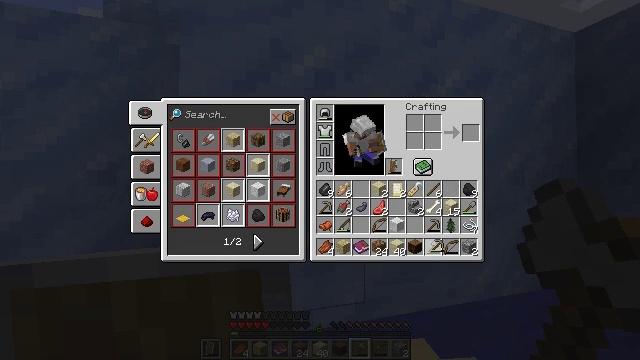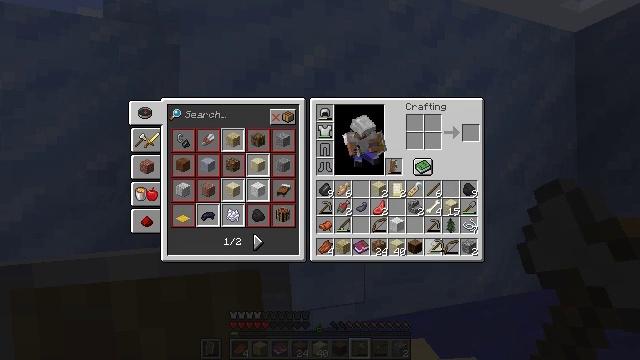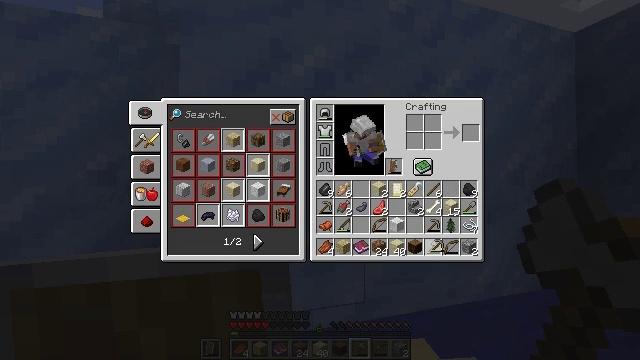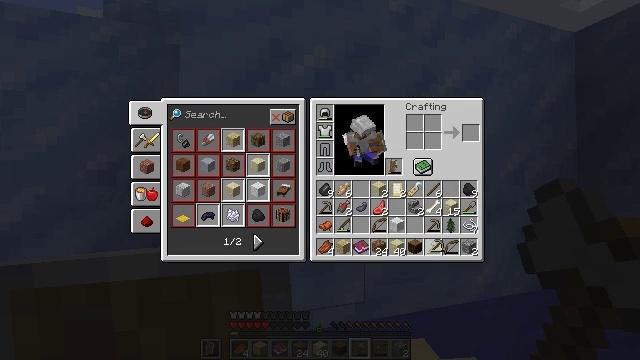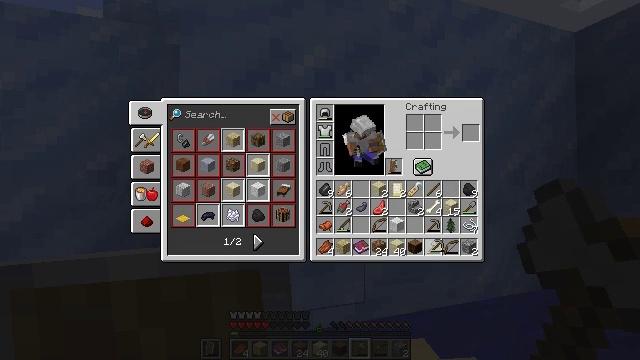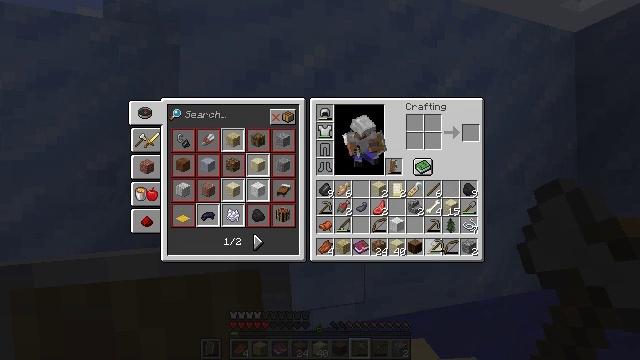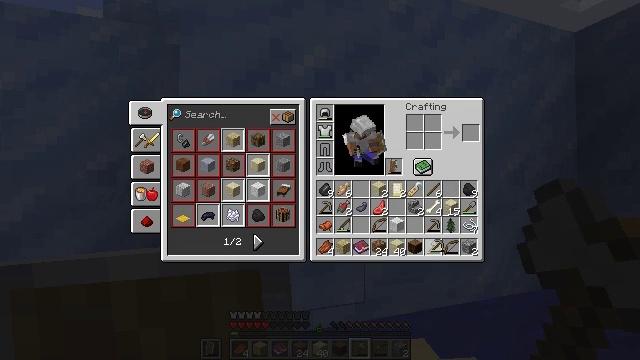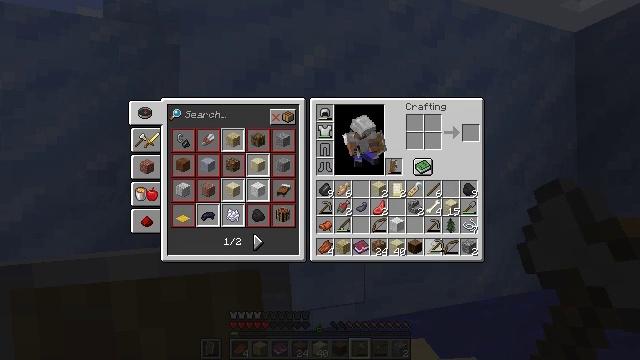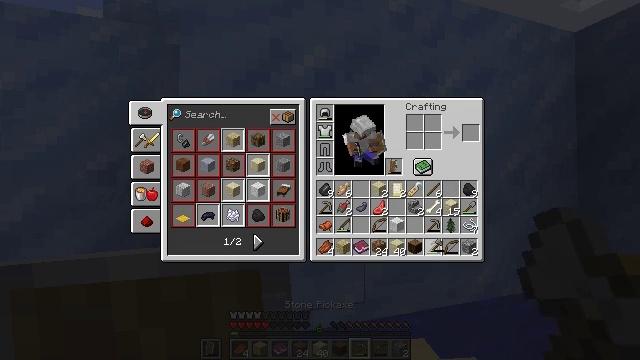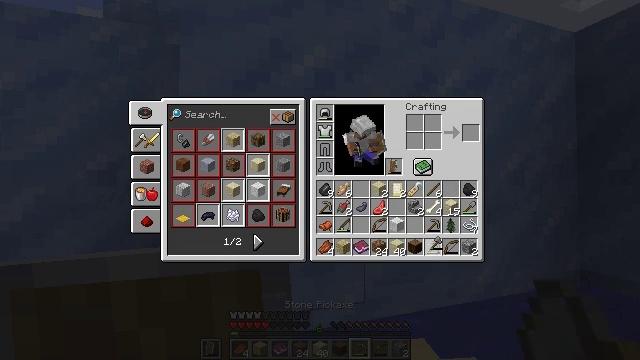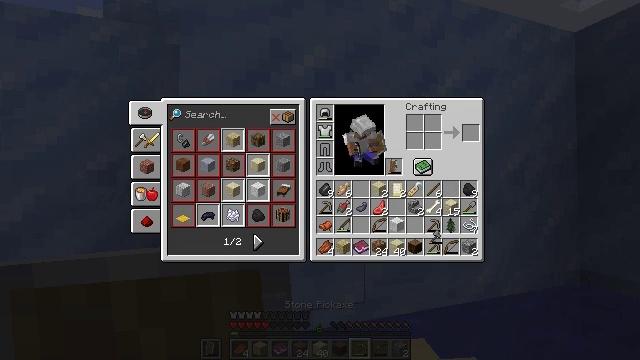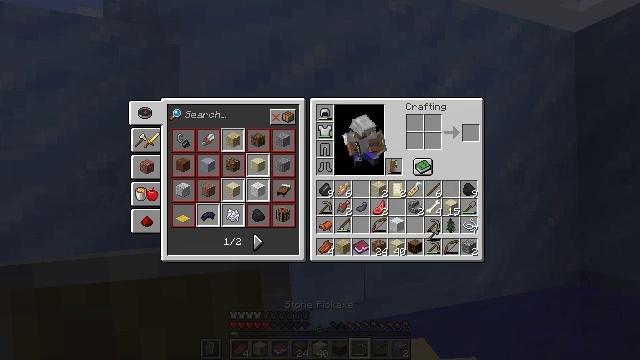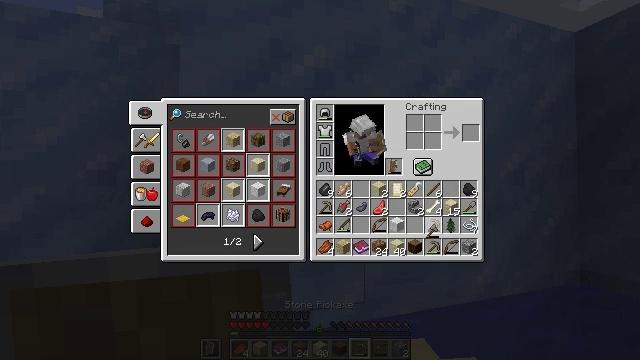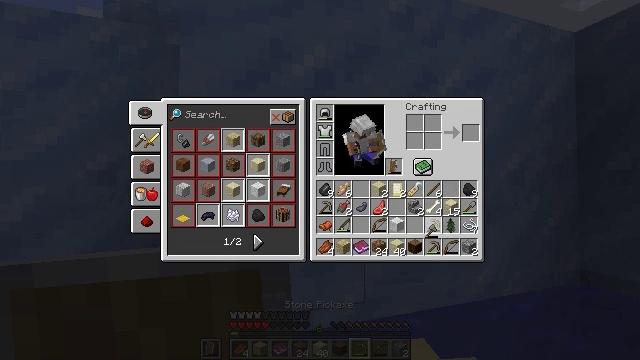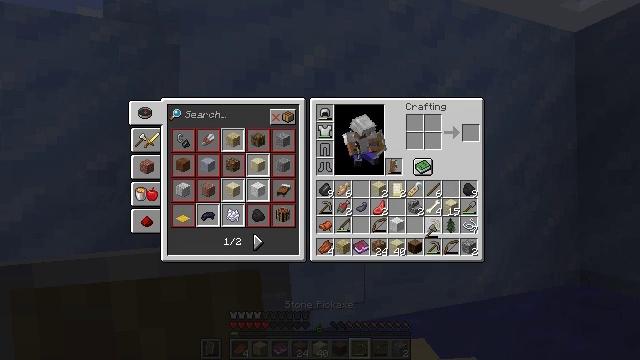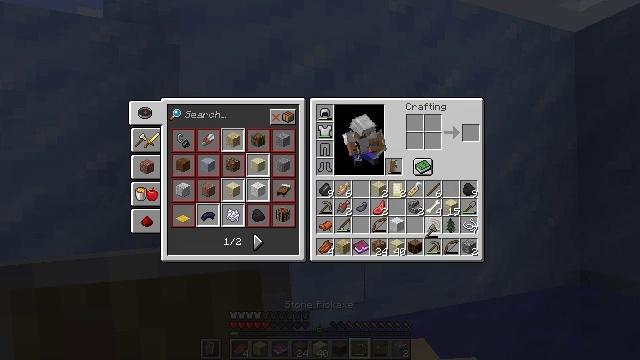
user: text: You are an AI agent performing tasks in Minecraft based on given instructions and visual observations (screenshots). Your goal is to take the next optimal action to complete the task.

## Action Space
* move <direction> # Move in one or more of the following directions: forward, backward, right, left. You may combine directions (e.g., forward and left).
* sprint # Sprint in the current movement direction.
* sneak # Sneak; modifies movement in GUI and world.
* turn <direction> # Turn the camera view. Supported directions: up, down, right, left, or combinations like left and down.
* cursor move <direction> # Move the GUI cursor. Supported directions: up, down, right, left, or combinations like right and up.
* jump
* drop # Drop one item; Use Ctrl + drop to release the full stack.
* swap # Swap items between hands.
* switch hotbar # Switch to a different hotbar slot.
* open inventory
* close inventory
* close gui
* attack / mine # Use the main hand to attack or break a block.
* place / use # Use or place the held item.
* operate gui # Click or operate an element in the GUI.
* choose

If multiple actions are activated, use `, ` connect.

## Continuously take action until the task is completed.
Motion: motion action
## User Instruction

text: Collect packed ice using a pickaxe.
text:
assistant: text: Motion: no_op
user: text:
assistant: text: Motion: no_op
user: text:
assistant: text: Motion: no_op
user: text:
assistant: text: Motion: operate gui
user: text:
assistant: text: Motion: operate gui
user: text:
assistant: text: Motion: operate gui
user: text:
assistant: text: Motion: operate gui
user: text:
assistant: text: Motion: no_op
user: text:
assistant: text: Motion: no_op
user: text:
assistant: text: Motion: no_op
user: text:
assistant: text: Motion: no_op
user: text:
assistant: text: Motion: no_op
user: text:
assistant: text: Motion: no_op
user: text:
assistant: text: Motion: no_op
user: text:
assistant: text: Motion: no_op
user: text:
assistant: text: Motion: no_op
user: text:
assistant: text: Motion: no_op
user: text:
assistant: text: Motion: no_op
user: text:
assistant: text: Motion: no_op
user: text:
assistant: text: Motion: no_op
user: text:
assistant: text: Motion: no_op
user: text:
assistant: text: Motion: no_op
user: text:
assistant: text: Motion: no_op
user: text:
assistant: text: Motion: no_op
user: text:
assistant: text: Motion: no_op
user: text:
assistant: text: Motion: no_op
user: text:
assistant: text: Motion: operate gui
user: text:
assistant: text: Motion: operate gui
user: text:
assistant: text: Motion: operate gui
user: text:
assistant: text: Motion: operate gui